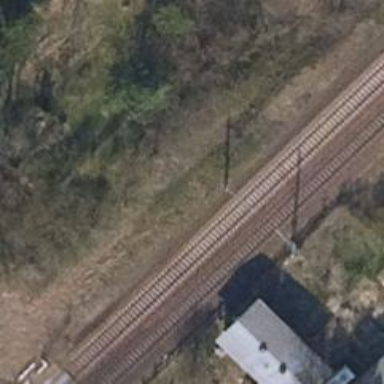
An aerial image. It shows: Milestone along the railway with catenary mast.